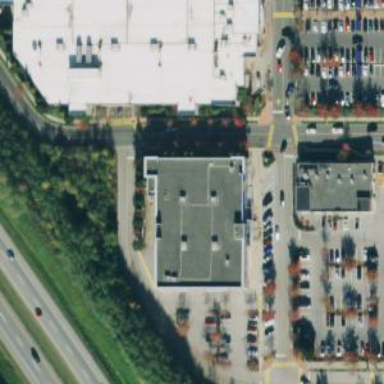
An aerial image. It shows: Building.